Question: I have the following data in a SQL Table:

I need to query the data so I can get a list of missing "" per employee.
For example, I should get for Employee 1021 that is missing in the sequence the IDs: 2 and 5 and for Employee 1027 should get the missing numbers 1 and 6.
Any clue on how to query that?
Appreciate any help.
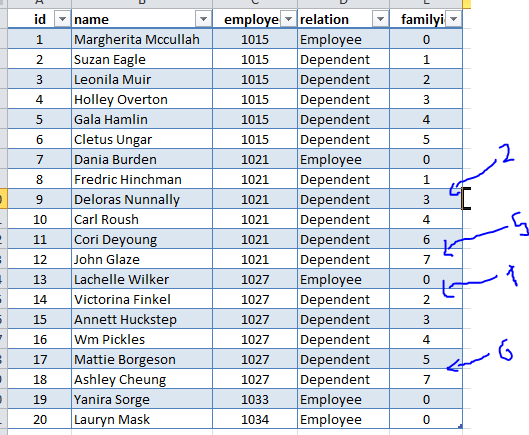
Answer: I would use the 'ROW_NUMBER' <URL> to assign the "correct" sequence ID number. Assuming that the sequence ID restarts every time the employee ID changes:
'''
SELECT
e.id,
e.name,
e.employee_number,
e.relation,
e.familyid,
ROW_NUMBER() OVER(PARTITION BY e.employeeid ORDER BY familyid) - 1 AS sequenceid
FROM employee_members e
'''
Then, I would filter the result set to only include the rows with mismatching sequence IDs:
'''
SELECT *
FROM (
SELECT
e.id,
e.name,
e.employee_number,
e.relation,
e.familyid,
ROW_NUMBER() OVER(PARTITION BY e.employeeid ORDER BY familyid) - 1 AS sequenceid
FROM employee_members e
) a
WHERE a.familyid <> a.sequenceid
'''
Then again, you should easily group by 'employee_number' and find the first missing sequence ID for each employee:
'''
SELECT
a.employee_number,
MIN(a.sequence_id) AS first_missing
FROM (
SELECT
e.id,
e.name,
e.employee_number,
e.relation,
e.familyid,
ROW_NUMBER() OVER(PARTITION BY e.employeeid ORDER BY familyid) - 1 AS sequenceid
FROM employee_members e
) a
WHERE a.familyid <> a.sequenceid
GROUP BY a.employee_number
'''
Extending the previous query, we can detect a missing value every time the difference between 'familyid' and 'sequenceid' changes:
'''
-- Warning: this is totally untested :-/
SELECT
b.employee_number,
MIN(b.sequence_id) AS missing
FROM (
SELECT
a.*,
a.familyid - a.sequenceid AS displacement
SELECT
e.*,
ROW_NUMBER() OVER(PARTITION BY e.employeeid ORDER BY familyid) - 1 AS sequenceid
FROM employee_members e
) a
) b
WHERE b.displacement <> 0
GROUP BY
b.employee_number,
b.displacement
'''